Interaction volume radius: 10 \u00c5
Interaction volume height: 10 \u00c5
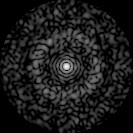
Disorder parameter: 0.8398